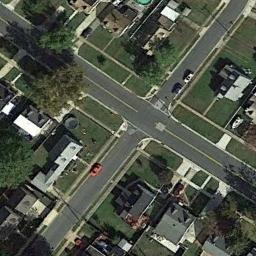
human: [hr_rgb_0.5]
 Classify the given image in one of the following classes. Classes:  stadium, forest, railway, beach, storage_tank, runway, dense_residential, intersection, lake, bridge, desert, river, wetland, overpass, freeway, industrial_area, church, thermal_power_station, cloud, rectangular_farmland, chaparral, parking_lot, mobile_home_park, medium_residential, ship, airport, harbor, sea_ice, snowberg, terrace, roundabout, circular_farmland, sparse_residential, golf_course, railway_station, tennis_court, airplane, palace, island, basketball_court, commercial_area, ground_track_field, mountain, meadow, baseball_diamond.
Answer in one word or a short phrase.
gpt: intersection